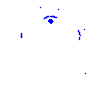
Particle: pion